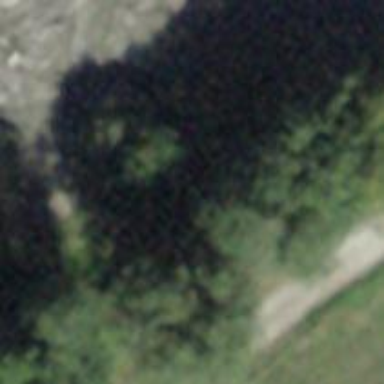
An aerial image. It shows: Brown bench.